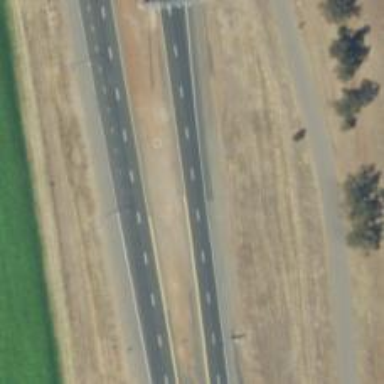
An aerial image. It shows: Expressway with asphalt surface classified as trunk highway.